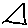
Label: triangle